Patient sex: F
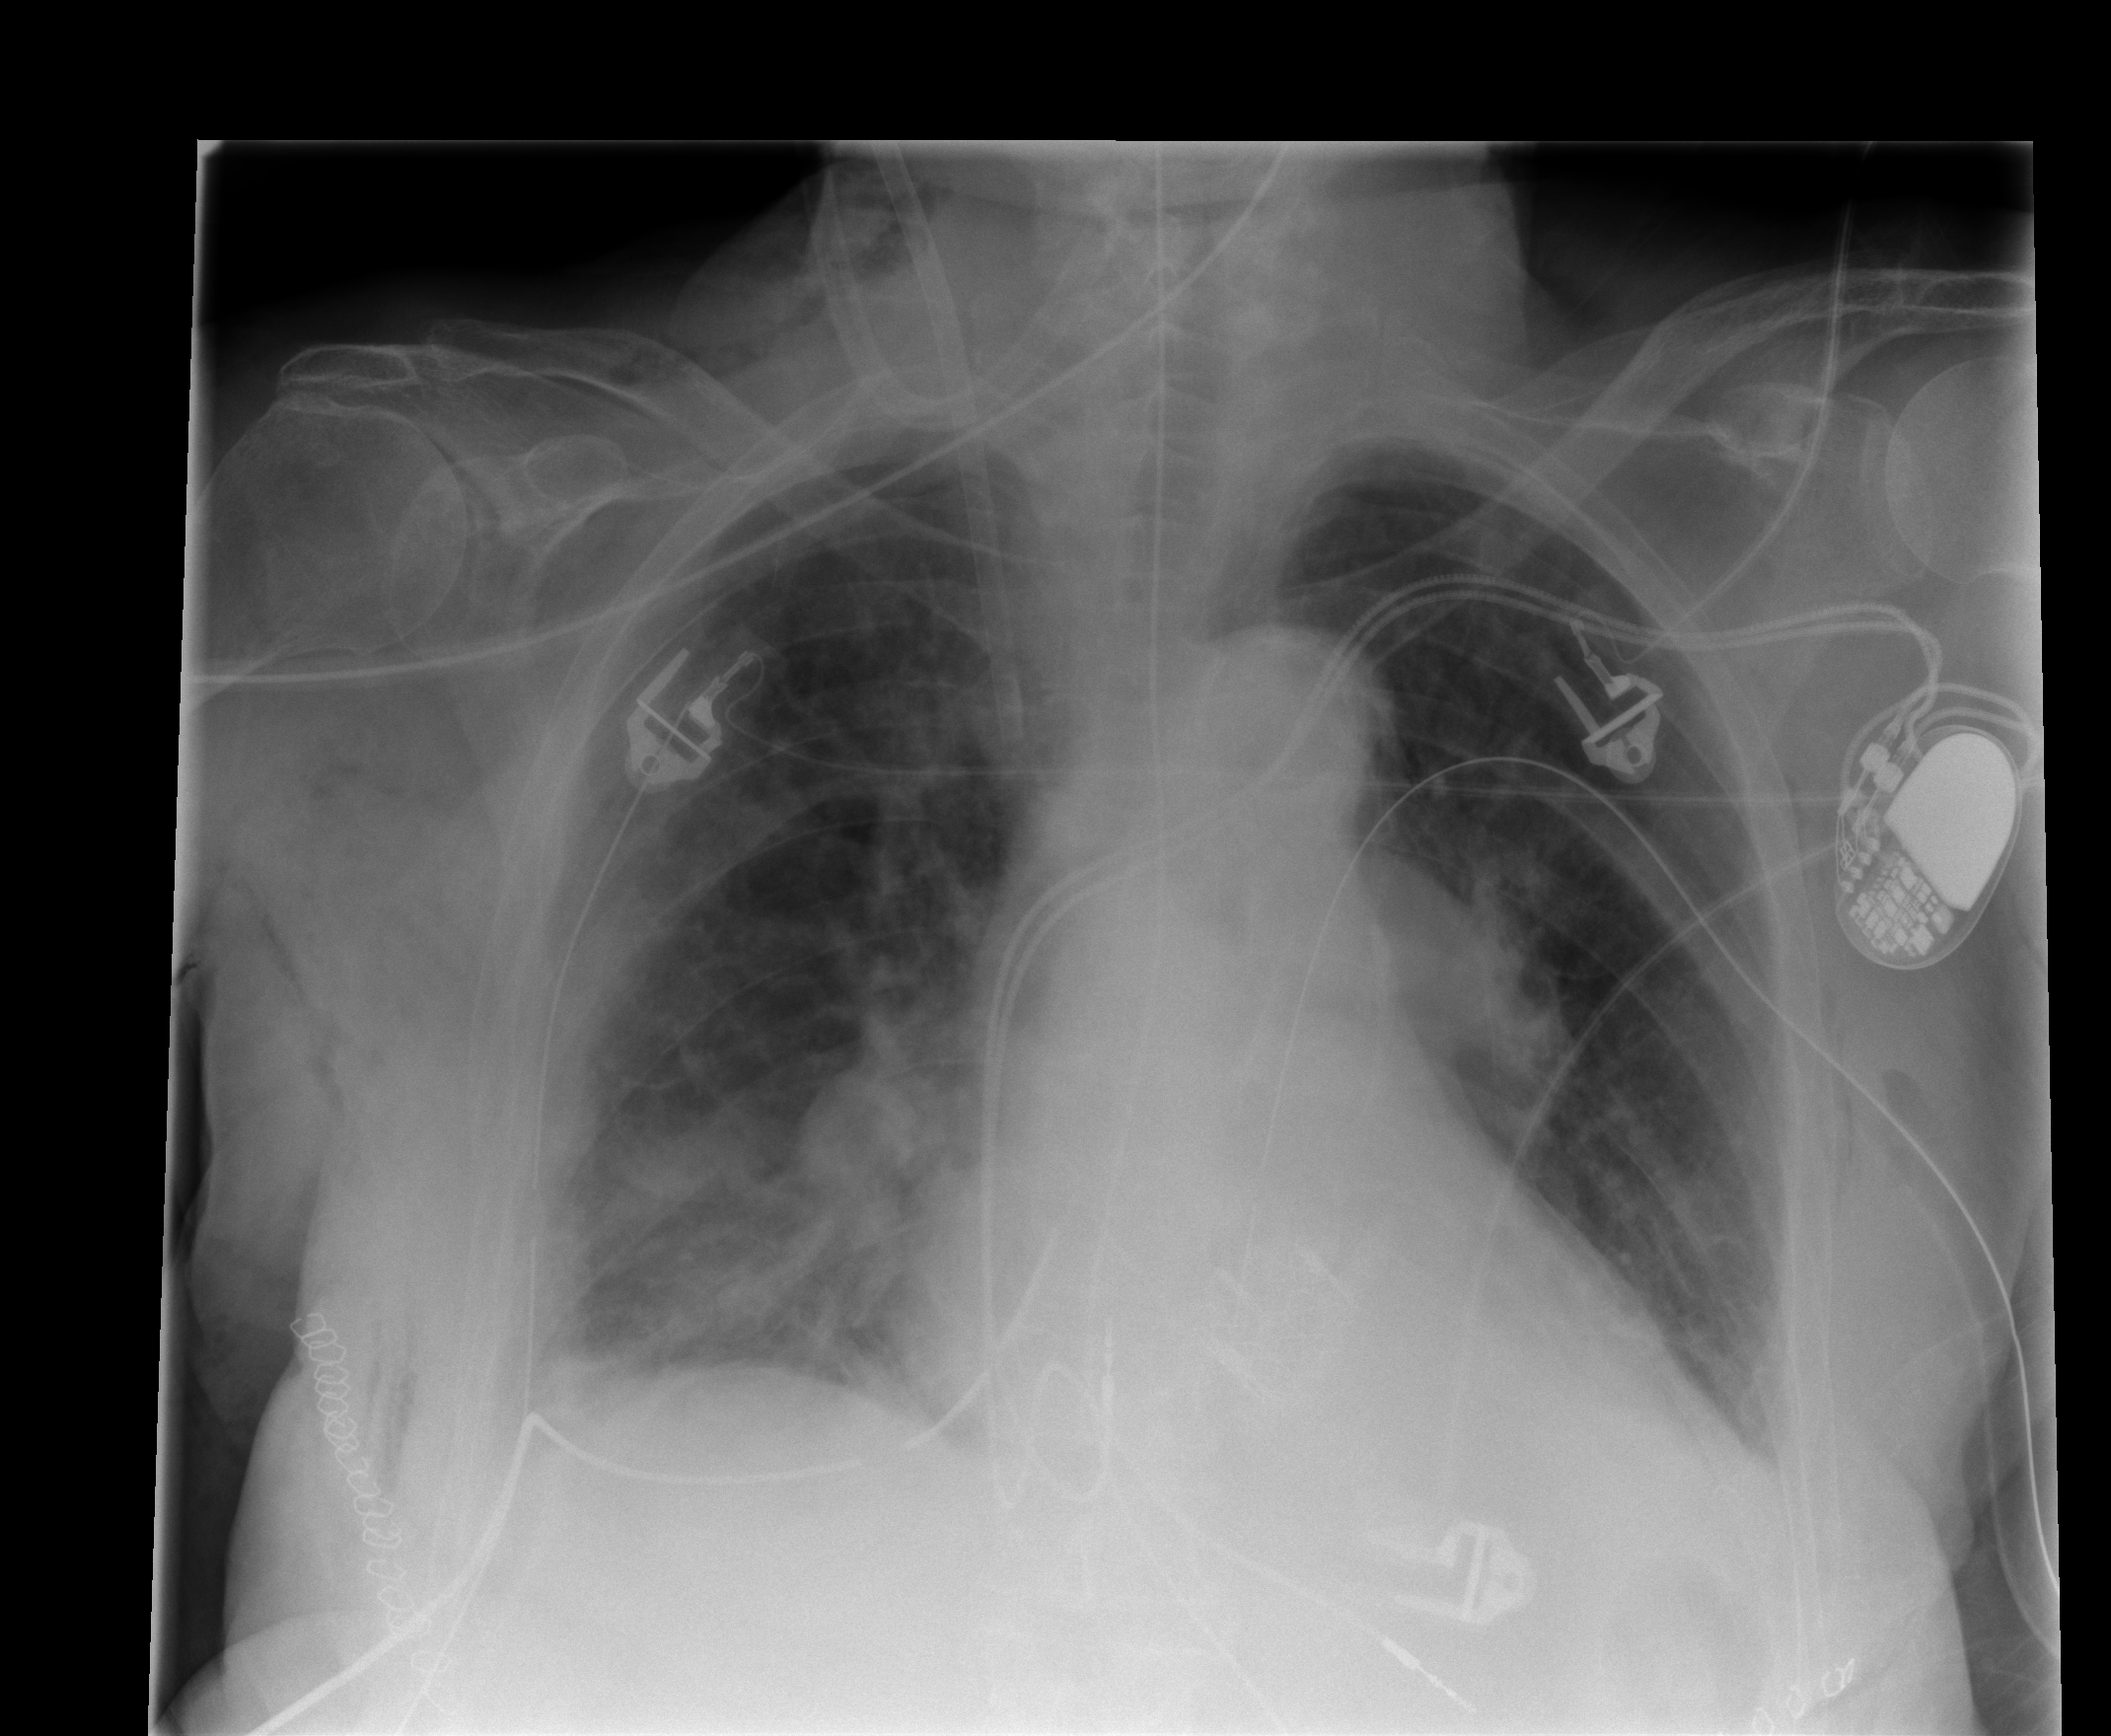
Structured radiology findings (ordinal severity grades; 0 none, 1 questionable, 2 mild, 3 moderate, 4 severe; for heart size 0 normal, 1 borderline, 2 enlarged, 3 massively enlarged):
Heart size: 2
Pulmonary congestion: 2
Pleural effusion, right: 2
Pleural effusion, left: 2
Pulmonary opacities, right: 1
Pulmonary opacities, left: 0
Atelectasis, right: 2
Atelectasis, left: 2